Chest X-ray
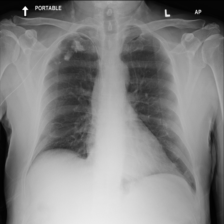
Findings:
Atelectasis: negative
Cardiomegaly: negative
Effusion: negative
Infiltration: negative
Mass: negative
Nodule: positive
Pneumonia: negative
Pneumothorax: negative
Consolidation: negative
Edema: negative
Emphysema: negative
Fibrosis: negative
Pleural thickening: negative
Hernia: negative